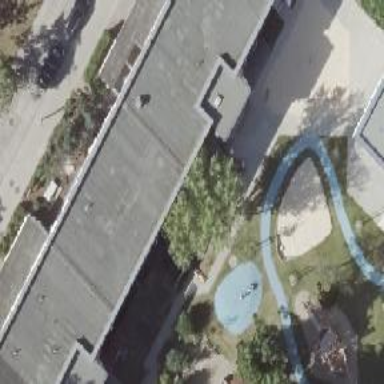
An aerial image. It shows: Kindergarten.